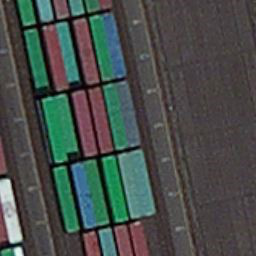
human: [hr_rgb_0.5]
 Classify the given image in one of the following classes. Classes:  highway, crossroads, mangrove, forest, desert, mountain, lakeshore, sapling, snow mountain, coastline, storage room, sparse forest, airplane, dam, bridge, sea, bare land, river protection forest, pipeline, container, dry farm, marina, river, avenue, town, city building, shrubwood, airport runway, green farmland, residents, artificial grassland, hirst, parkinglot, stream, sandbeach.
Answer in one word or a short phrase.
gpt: container